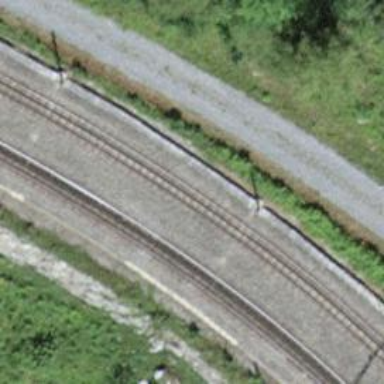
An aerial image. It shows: Narrow-gauge railway track with electrified contact line. The railway has one track.